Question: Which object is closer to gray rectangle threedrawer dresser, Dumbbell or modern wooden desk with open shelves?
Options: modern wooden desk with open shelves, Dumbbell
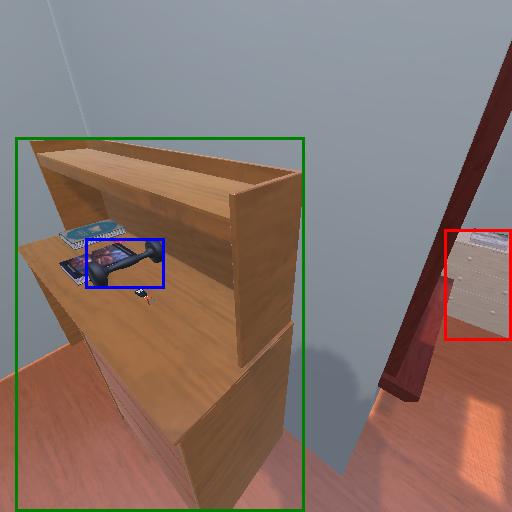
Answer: modern wooden desk with open shelves